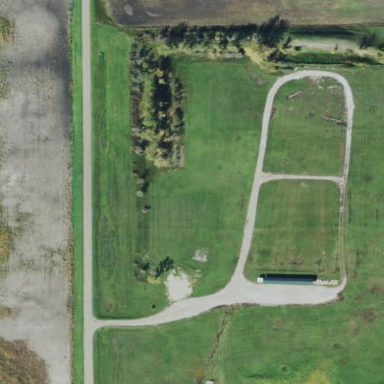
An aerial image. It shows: Shooting range on leisure land pitch.